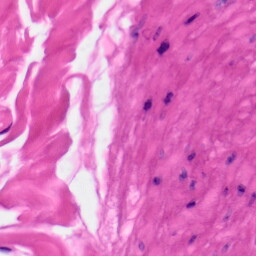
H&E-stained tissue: Skin